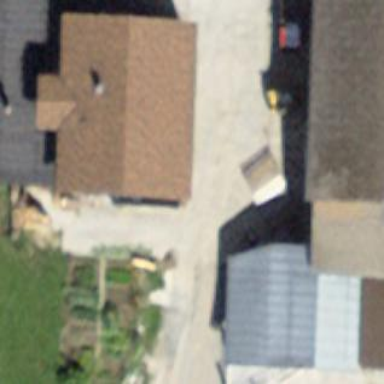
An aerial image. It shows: Farm building.